Question: I have created a WCF service to manage trace events, like :
'''
[ServiceContract]
public interface IEvents
{
[OperationContract]
List<BOEvent> GetEvents(int numResults = 100);
[OperationContract(IsOneWay=true)]
void AddEvent(BOEvent);
}
'''
I compile it and within VS2010 and added a 'Service Reference', but I am geting the following error:

My service is running fine, I can see it and its wsdl inside the broswer.
What's going wrong?
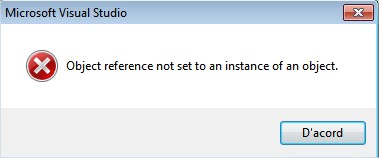
Answer: Based on the same problem found here:
<URL>
The problem is that there was a service reference with the same name in the same solution. After the project that contained it i managed to add the reference.